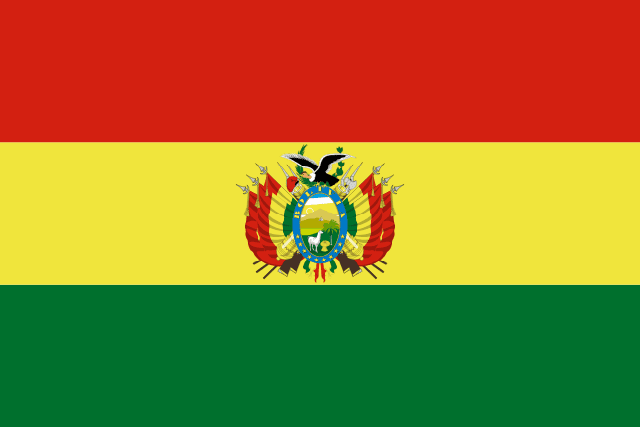
Country: Bolivia
Country code: bo